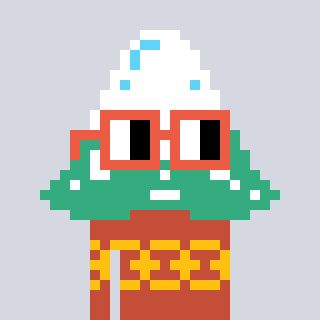
a pixel art character with square orange glasses, a snowy mountain-shaped head and a rust-colored body on a cool background